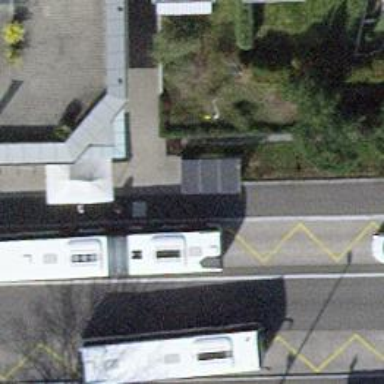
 serving as platform for public transportation."